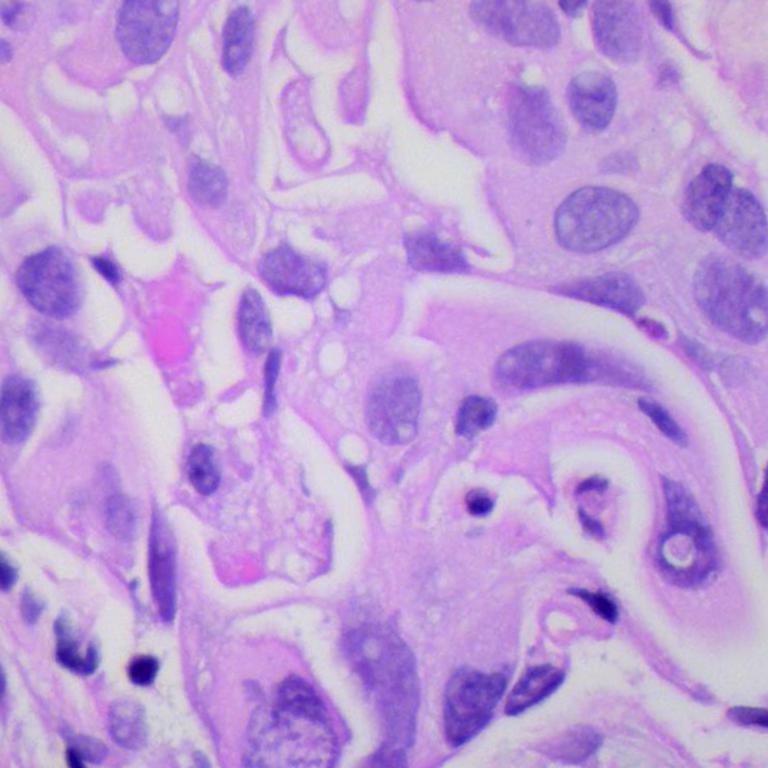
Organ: lung
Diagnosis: adenocarcinomas